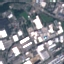
Land use / land cover: Industrial